Question: Edit: Apologies to those who answered the original question that didn't included the complication with the unordered lists.
Whenever I put multiple div elements into another div element, I can't center the inner div elements. Here's a simple illustration and the accompanying code:

'''
<!DOCTYPE html>
<html xmlns="http://www.w3.org/1999/xhtml" lang="en-Ca" xml:lang="en-Ca">
<head>
<meta charset="utf-8" />
<title></title>
<style type="text/css">
#container {
border:solid;
overflow:hidden;
width:40%;
}
#one, #two, #three {
border: solid red;
display:inline-block;
margin:0 auto;
}
.clear {
clear:both;
}
</style>
</head>
<body>
<div id="container">
<div id="one">
<ul>
<li>One</li>
<li>Two</li>
<li>Three</li>
</ul>
</div>
<div class="clear"></div>
<div id="two">
<ul>
<li>Four</li>
<li>Five</li>
<li>Six</li>
</ul>
</div>
<div class="clear"></div>
<div id="three">
<ul>
<li>Seven</li>
<li>Eight</li>
<li>Nine</li>
</ul>
</div>
</div>
</body>
</html>
'''
Whether I put display:inline-block or float:left doesn't seem to make any difference, nor does adding a wrapper class or specifying a width. How do I center the three red boxes within the black box?
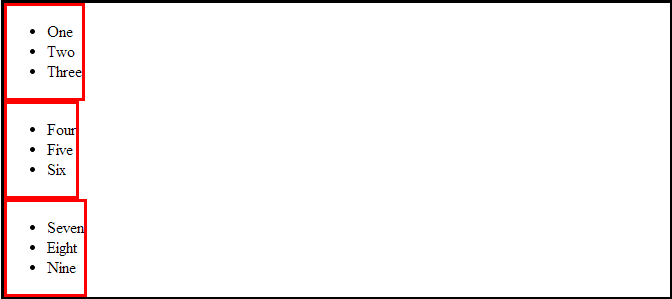
Answer: Do you mind using CSS3 only solution? If not, you could use the flex-box model see <URL>
If you want it to work in CSS2 also, the 'margin: 0 auto' only works correctly on elements with a specified with. You could hack this by using inline blocks with a 'white-space: pre' and 'text-align: center'
See: <URL>
HTML:
'''
<div>
<ul>
<li>A</li><li>B</li><li>C</li>
</ul>
<ul><li>AAA</li><li>BBB</li><li>CCCC</li></ul>
<ul><li>AA</li><li>BB</li><li>CC</li></ul>
</div>
'''
CSS:
'''
div {
border: 1px solid black;
text-align: center;
}
ul {
list-style: none;
margin: 0;
padding: 0;
}
li {
display: inline-block;
padding: 0 10px;
border: 1px solid red;
}
'''
Note: I changed the float on the li to be inline-blocks, note that whitespace between LI's is still unwanted, but whitespace between UL is allowed now